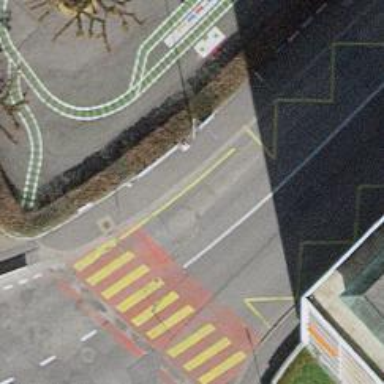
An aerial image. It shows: Asphalt sidewalk leading to platform for public transport.